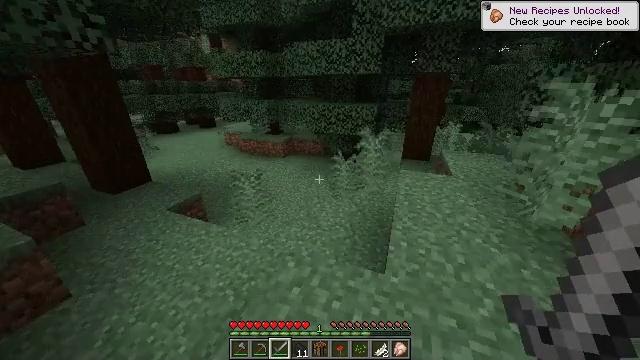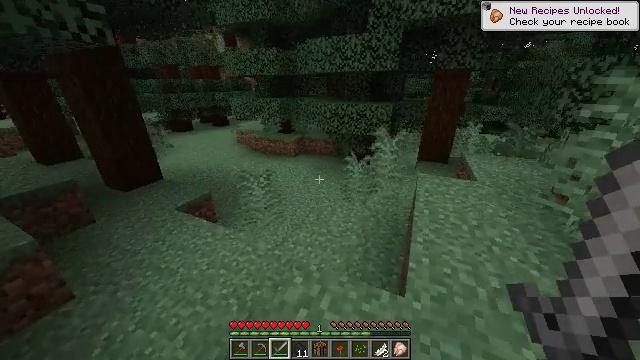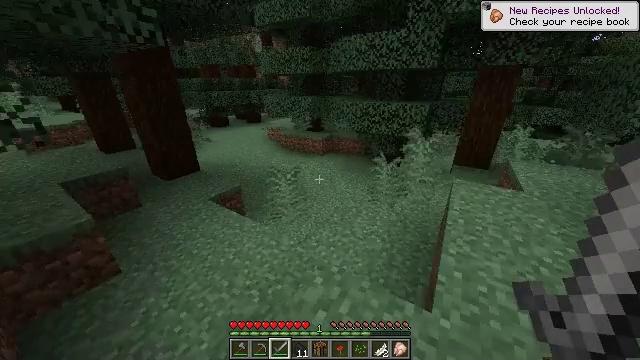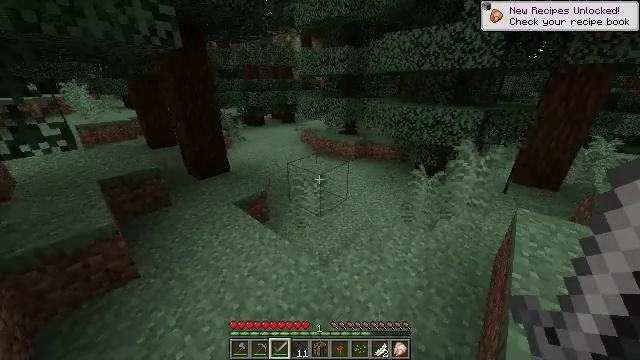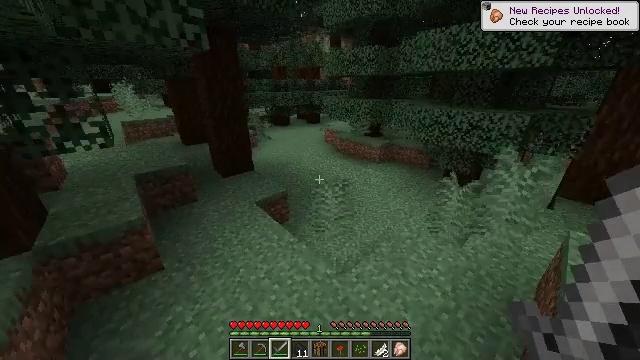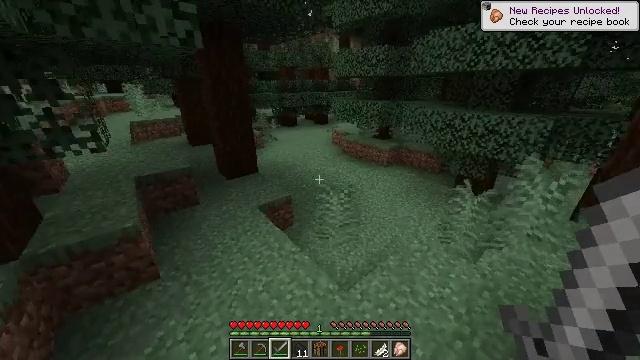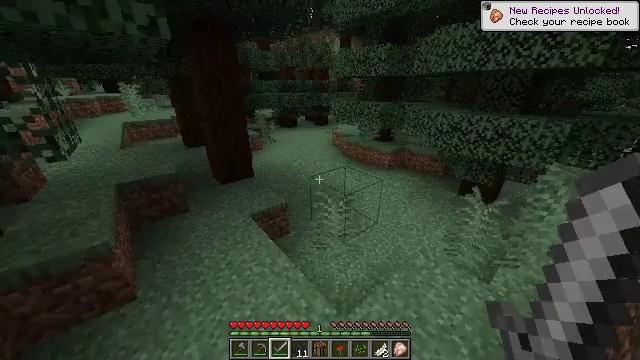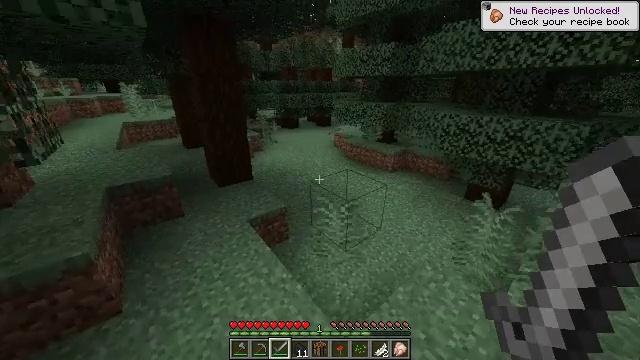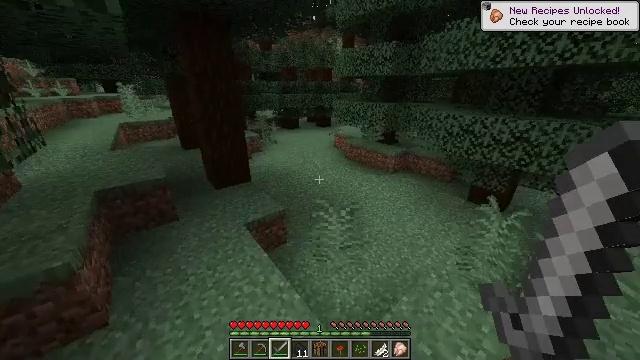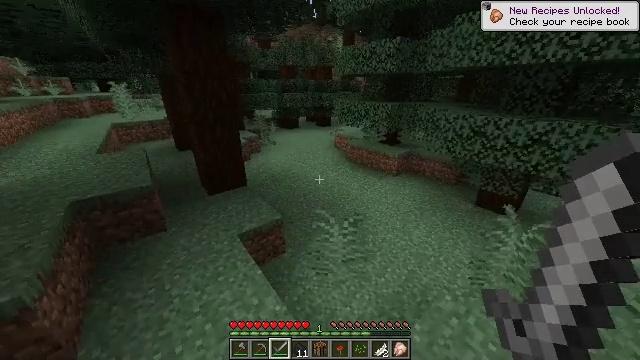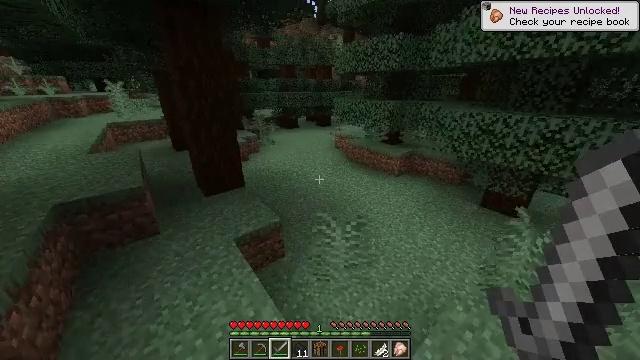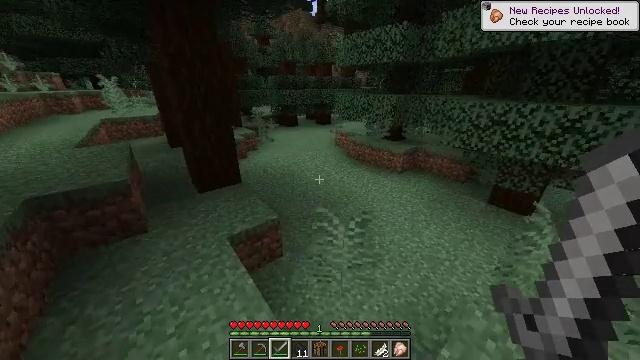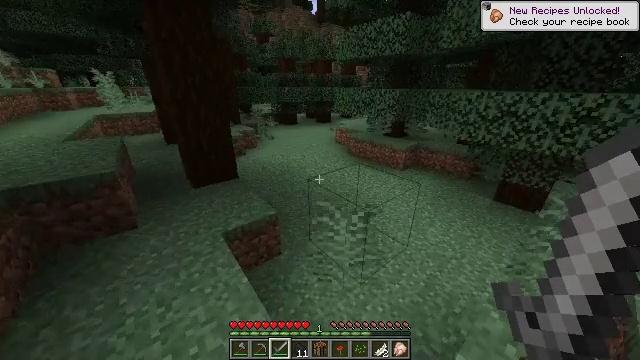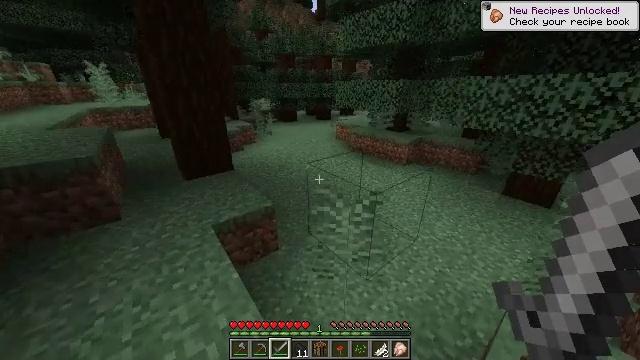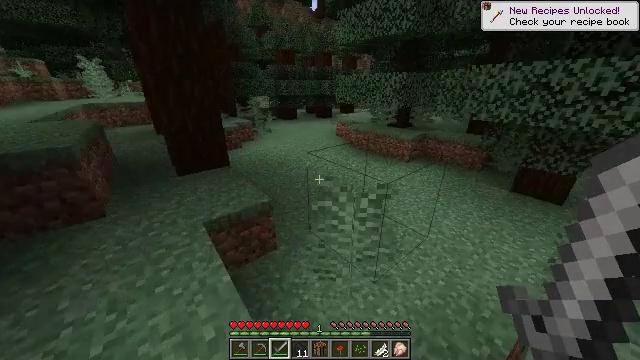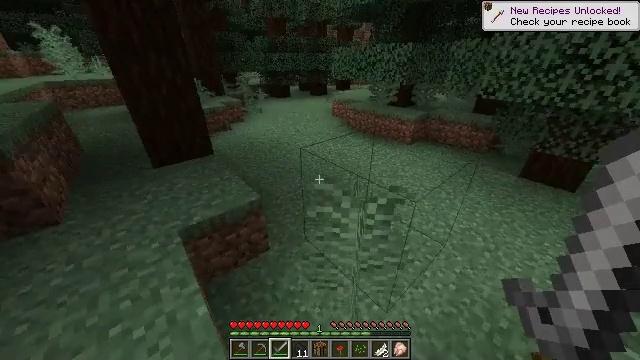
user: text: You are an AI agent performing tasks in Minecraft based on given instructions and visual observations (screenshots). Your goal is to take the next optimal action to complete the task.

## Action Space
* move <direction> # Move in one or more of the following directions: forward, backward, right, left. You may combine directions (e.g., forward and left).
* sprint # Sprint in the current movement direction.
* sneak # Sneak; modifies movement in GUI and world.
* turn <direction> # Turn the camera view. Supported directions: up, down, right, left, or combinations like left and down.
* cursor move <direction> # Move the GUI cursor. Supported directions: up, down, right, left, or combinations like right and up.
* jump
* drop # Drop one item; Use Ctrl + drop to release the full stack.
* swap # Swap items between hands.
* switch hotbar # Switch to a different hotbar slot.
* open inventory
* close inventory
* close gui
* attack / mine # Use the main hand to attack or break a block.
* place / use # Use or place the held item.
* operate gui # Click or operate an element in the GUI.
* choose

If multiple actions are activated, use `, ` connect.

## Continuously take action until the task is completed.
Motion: motion action
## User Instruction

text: Collect the large fern.
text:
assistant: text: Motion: move forward, turn left
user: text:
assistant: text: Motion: move forward, turn left
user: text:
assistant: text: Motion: move forward, turn left
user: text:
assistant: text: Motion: move forward, turn left
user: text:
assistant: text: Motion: move forward, turn left
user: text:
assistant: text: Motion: move forward
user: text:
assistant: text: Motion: move forward
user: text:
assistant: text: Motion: move forward
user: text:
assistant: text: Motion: move forward
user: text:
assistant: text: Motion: move forward
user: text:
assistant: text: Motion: move forward
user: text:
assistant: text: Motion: move forward
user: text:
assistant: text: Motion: move forward
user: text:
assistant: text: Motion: move forward
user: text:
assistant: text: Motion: move forward, turn right and down
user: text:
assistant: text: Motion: move forward, turn right and down
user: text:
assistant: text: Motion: move forward, turn right and down, attack / mine
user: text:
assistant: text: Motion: move forward, attack / mine
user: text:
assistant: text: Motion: move forward, attack / mine
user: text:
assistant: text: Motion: move forward, attack / mine
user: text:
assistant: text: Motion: move forward
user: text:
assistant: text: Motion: no_op